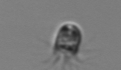
Label: Balanion